Question: I am having issues in a Sencha Touch 2 / Phonegap application managing orientation changes in a 'carousel' that shows a list of <URL> items.
When I open up 'carousel' everything is all right. If I change orientation of the device (both in Chrome through Ripple plugin or on an iPhone4S) the layout adapt itself correctly.
Problem arises when after changing orientation I swipe to the next image. That has been preloaded and sits in a container dimensioned for the preceding orientation so the layout is messed up.

Note that if I keep swiping to the next image layout is correct again, since my 'carousel' only preload a single image.
I managed to intercept the 'changeorientation' event on 'Ext.Viewport' to take an action on carousel to fix this behaviour, I tried to trigger the resize event both on the carousel and on the ImageViewer but with no success. I also tried to trigger the 'changeorientation' event on the 'Ext.Viewport' each time the activeItem of carousel changes but that didn't work either. Do you have any ideas of what could be done to workaround this issue?
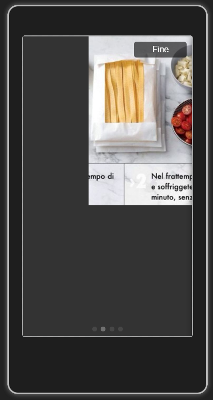
Answer: I solved it by iterating through every item in the carousel and calling the resize() method on the ImageViewer items after the orientationchange is fired on the Viewport. My function looks like this:
'''
handleOrientationChange: function(viewport, orientation, width, height){
var items = this.getItems();
for (var i=0;i<items.getCount();i++){
var obj = items.getAt(i);
if (obj instanceof Ext.view.ux.ImageViewer){
console.log("Resize");
obj.resize();
}
}
}
'''
You need to verify that the item is an Imageviewer. The carousel indicator also gets returned in the ItemCollection.
I'm not 100% sure this is the most efficient way, but it does work.